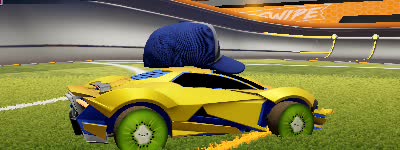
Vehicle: werewolf